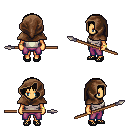
a pixel art fantasy rpg character, female body template, human, tanned skin, white pirate shirt, magenta pants, brown plain hairstyle, cloth hood, bracelets, ghillies, spear, four views (front, back, left, right), 2x2 character sprite sheet, small pixel art, hard edges, no anti-aliasing